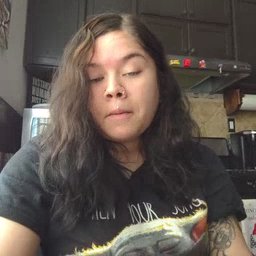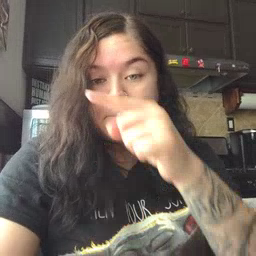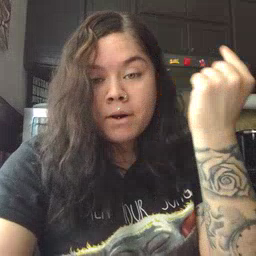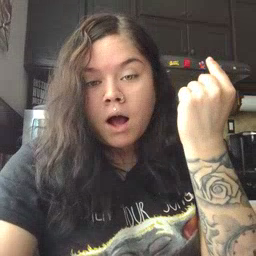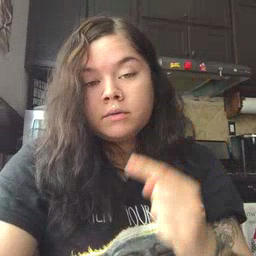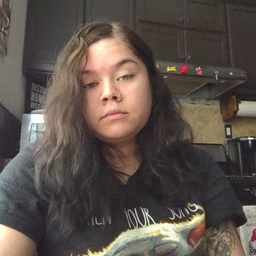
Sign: black